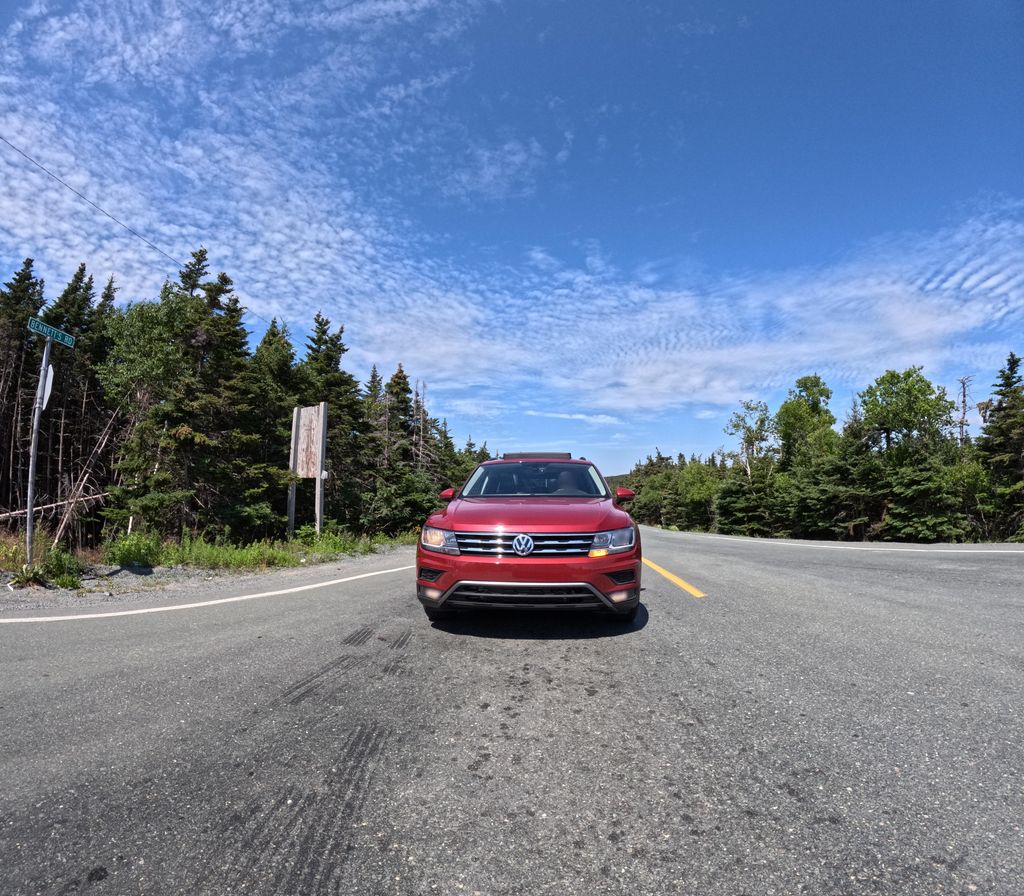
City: st_johns